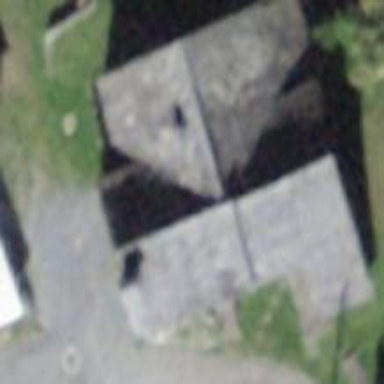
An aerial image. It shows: Detached building.